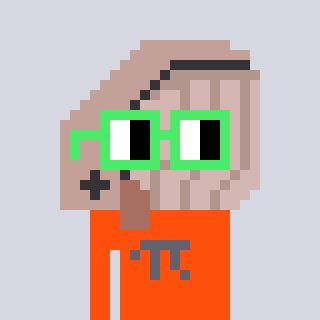
a pixel art character with square light green glasses, a whale-shaped head and a orange-colored body on a cool background